Question: This is the structure of my Table which stores meter readings for machines. I need to save all readings so I can retrieve readings for any date and validate any new readings.

I have an index on AssetID, ForDate Descending so the latest readings are at the top.
It's taking too long to find the latest meter reading for a machine with this table. I don't want to de-normalize the meter reading against the Machine as it would cause concurrency issues when two or more people try to enter readings at once.
Any suggestions to make this faster?
EDIT: This is my LINQ2SQL Query
'''
Dim res = From a In db.AssetMeterReadings Where _
a.AssetID = ast.AssetID And a.ForDate <= dAt.Date _
And a.isInactive = False _
Order By a.ForDate Descending, a.ApproximateReading Descending Take 1
'''
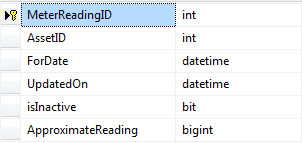
Answer: Are you trying to get just one row or the latest entry for many/all AssetID?
If you are trying to query for many the latest entry for many different assets then the index will not help you much.
I would suggest you to
1. Add a now column IsLatestReading(bit)
2. Add trigger for INSERT, UPDATE, DELETE to keep column IsLatestReading just be careful with the recursive trigger it will cause the trigger something like: update MyTable set IsLatestReading = 0
inner join DELETE on DELETE.AssetID = MyTable and IsLatestReading = 1
update table MyTable set IsLatestReady = 1
inner join INSERTED on INSERTED.MeterReadingID = MyTable.MeterReadingID
3. create index on IsLatestReading DESC, AssetID, ForDate
Note: If you use bulk insert to load the readings, you'll won't need the trigger, just an update to the column would do...